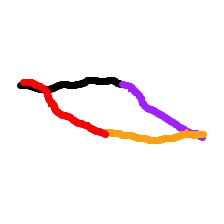
Shape: parallelogram